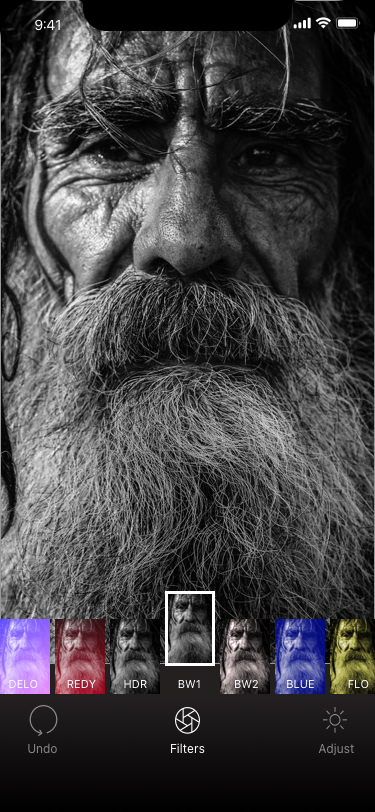
Text in this UI design:
Undo
Filters
Adjust
BW1
DELO
REDY
HDR
BW2
BLUE
FLO